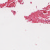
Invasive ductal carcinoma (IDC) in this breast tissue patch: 0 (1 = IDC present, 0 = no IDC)